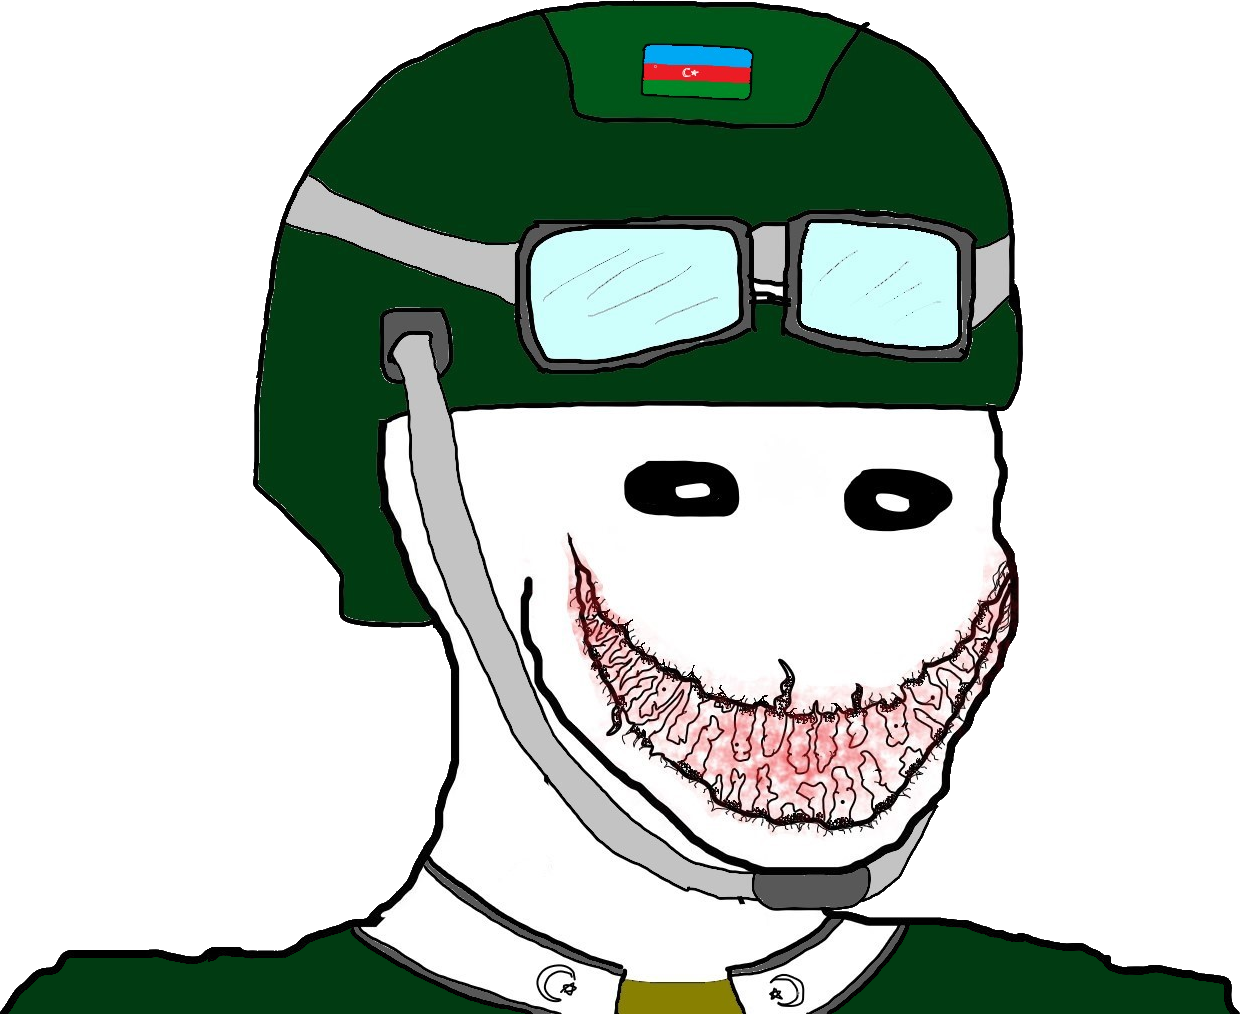
Label: 5_Oomer